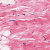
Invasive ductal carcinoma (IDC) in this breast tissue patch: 0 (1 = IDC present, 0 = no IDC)